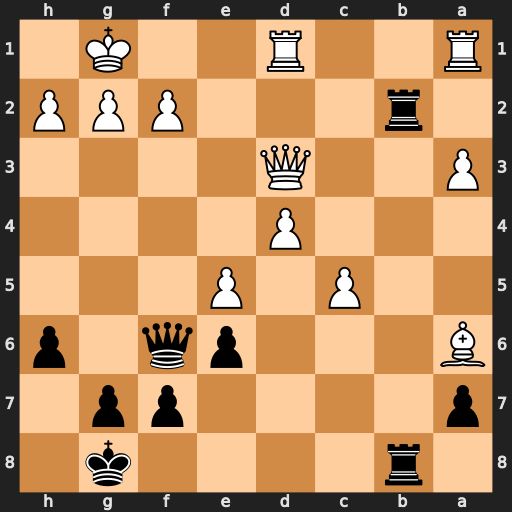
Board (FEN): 1r4k1/p4pp1/B3pq1p/2P1P3/3P4/P2Q4/1r3PPP/R2R2K1
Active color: b
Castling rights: -
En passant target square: -
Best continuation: Qxf2+ Kh1 Qxg2#